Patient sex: M
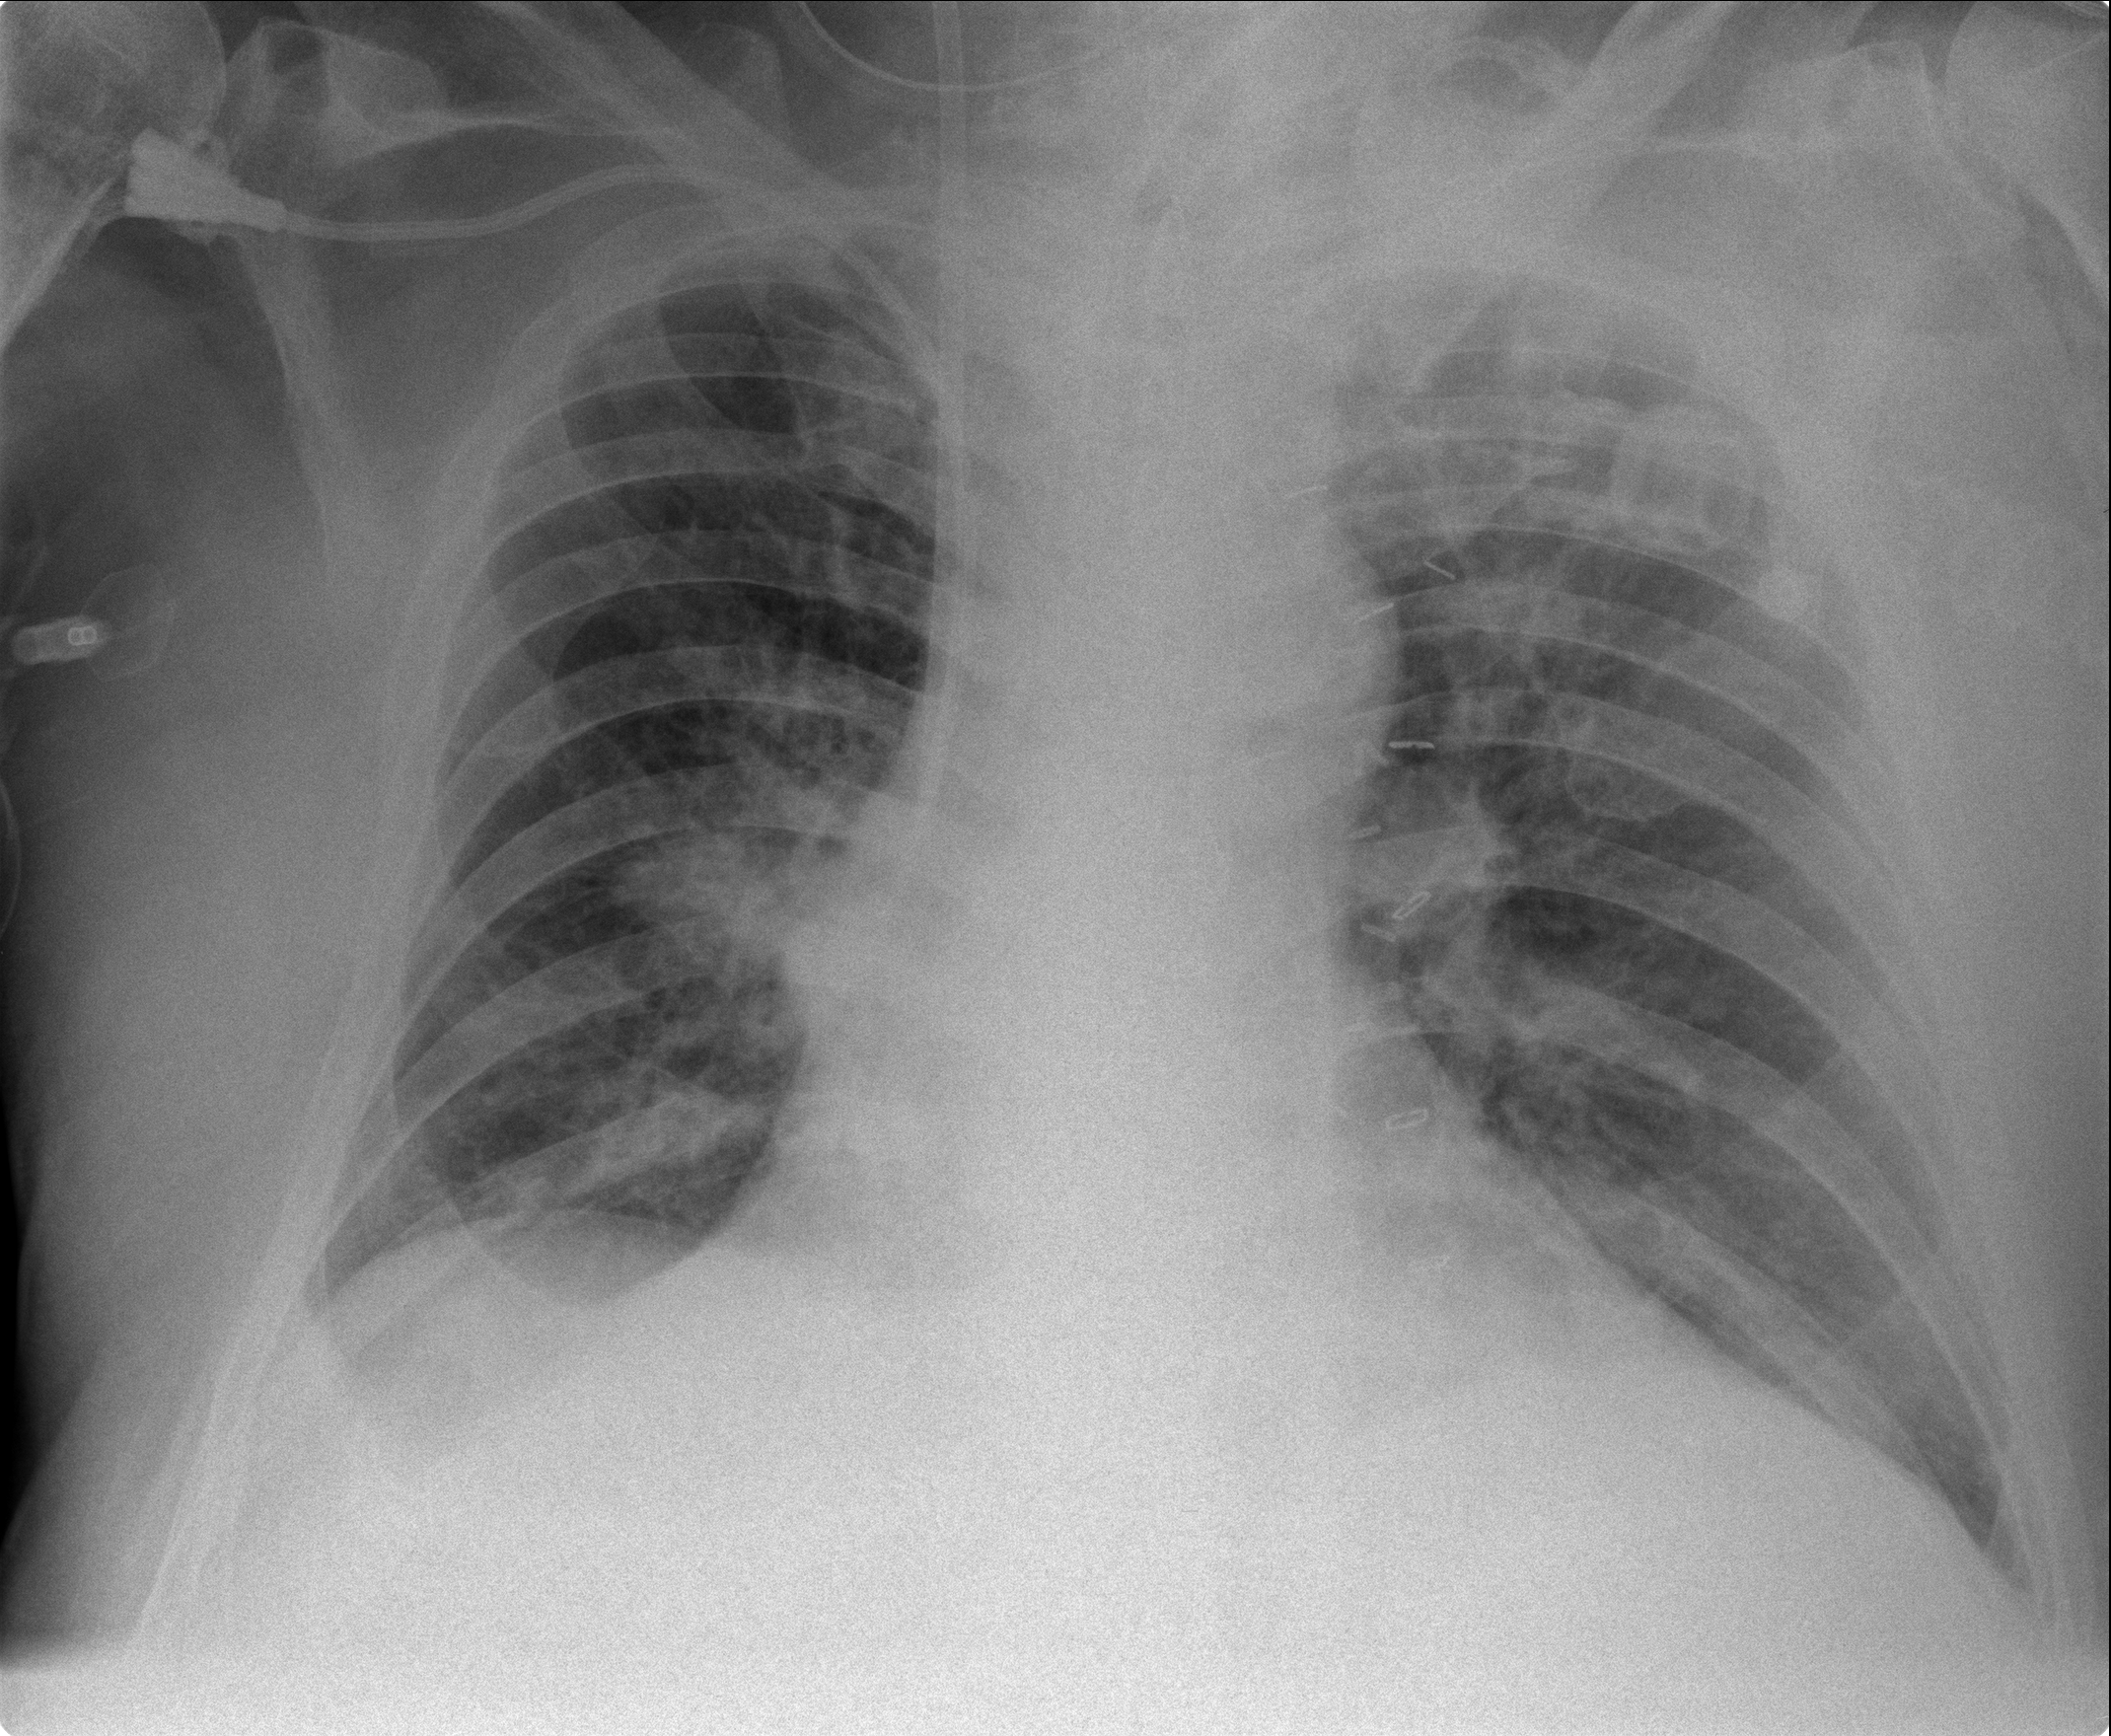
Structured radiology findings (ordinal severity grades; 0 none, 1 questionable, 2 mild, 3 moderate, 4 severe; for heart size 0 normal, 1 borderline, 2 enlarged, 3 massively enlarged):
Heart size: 2
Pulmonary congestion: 2
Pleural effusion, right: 0
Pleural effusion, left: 0
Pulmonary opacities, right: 0
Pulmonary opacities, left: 1
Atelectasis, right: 2
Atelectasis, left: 0